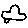
Label: car